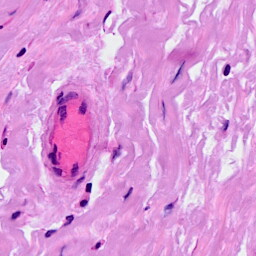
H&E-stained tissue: Breast